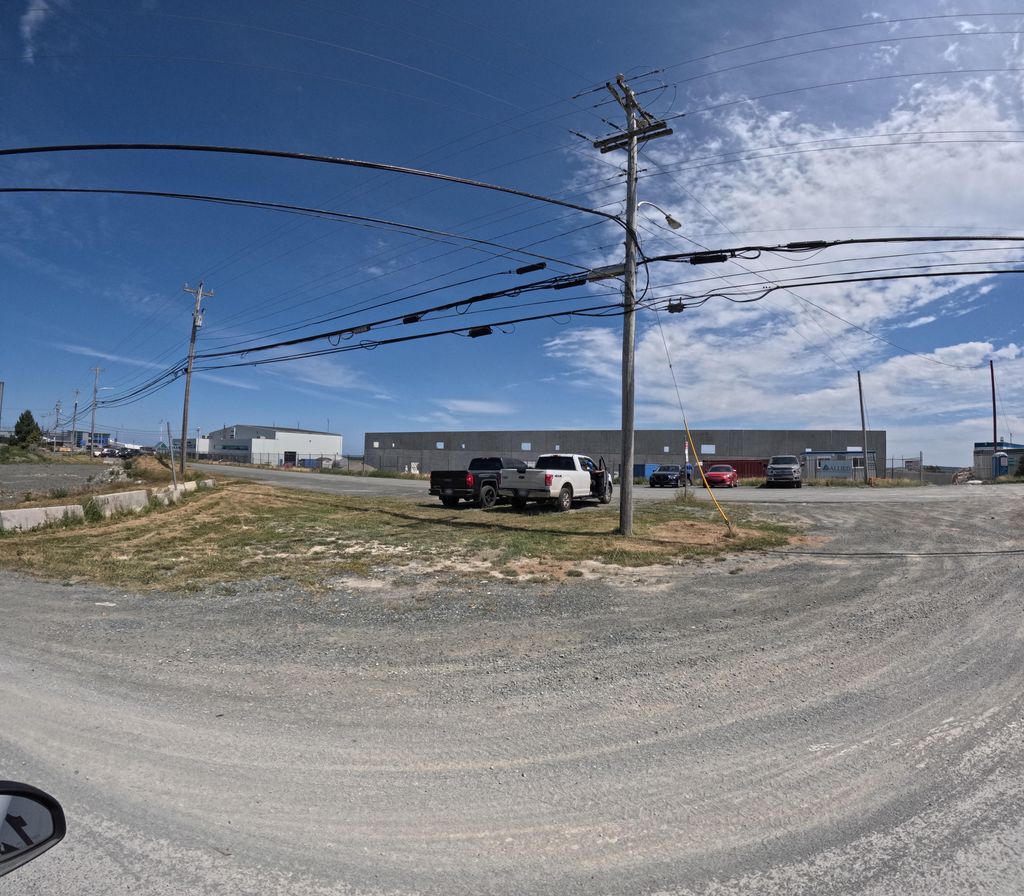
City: st_johns